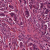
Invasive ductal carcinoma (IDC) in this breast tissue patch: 1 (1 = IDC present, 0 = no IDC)